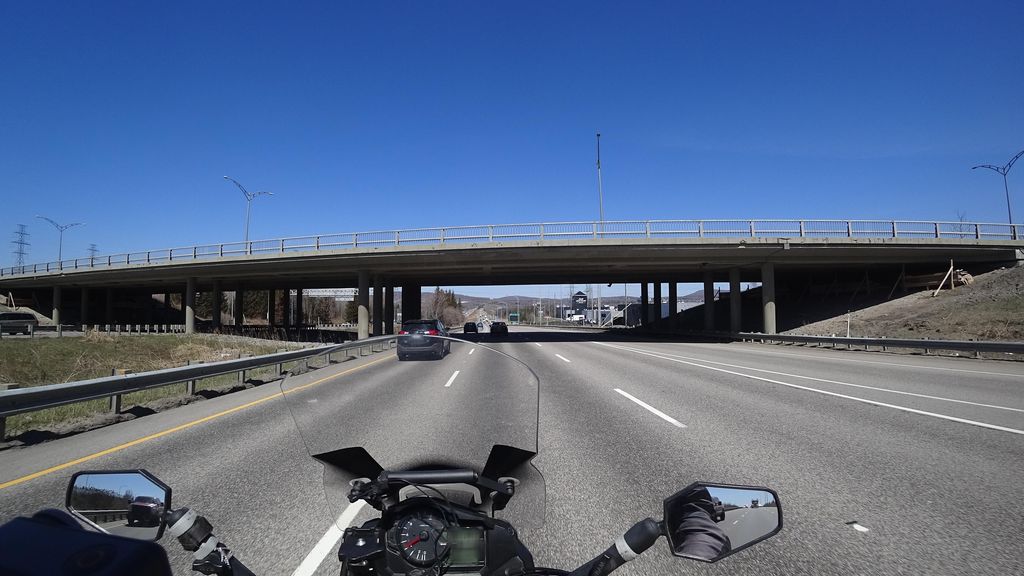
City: quebec_city